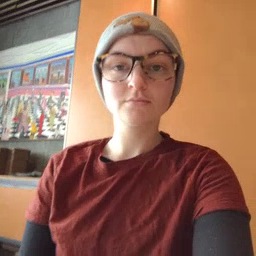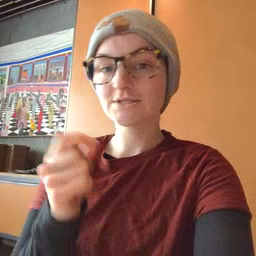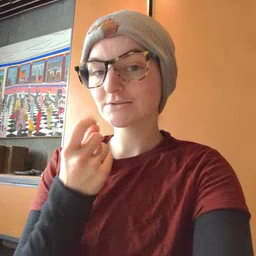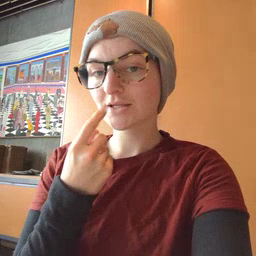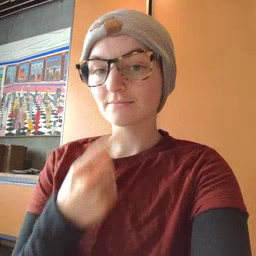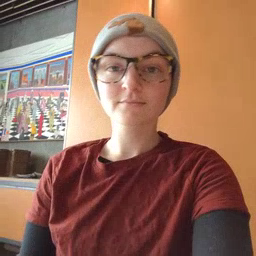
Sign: snack